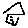
Label: house